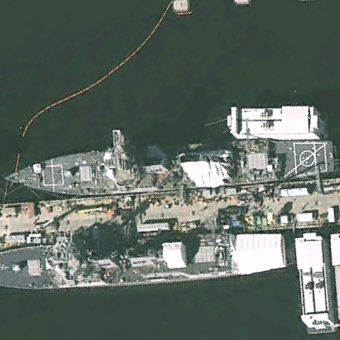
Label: destroyer